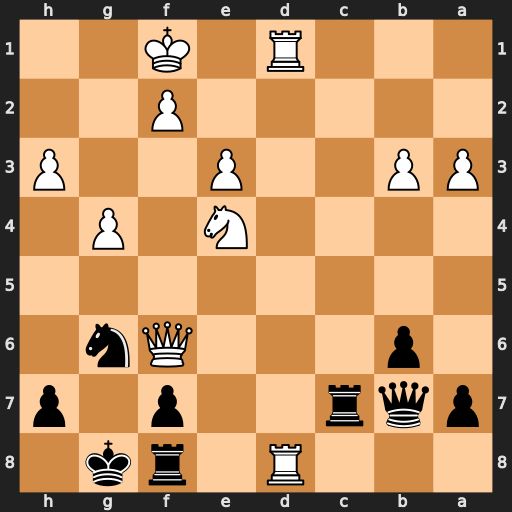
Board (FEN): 3R1rk1/pqr2p1p/1p3Qn1/8/4N1P1/PP2P2P/5P2/3R1K2
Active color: b
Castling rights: -
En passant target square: -
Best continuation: Qxe4 Rxf8+ Nxf8 Qg5+ Qg6